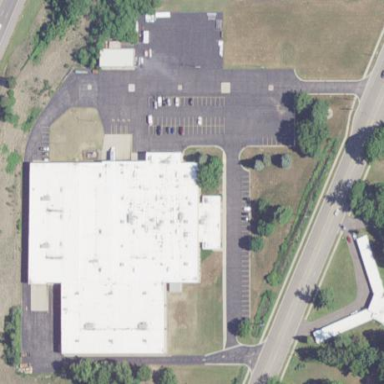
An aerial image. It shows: Utility area.